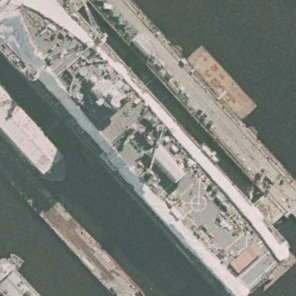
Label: combat